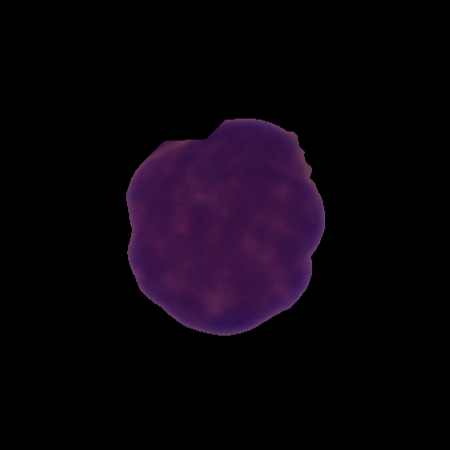
Label: cancer